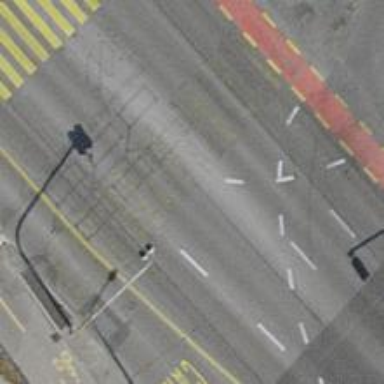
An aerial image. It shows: Road with traffic signals.